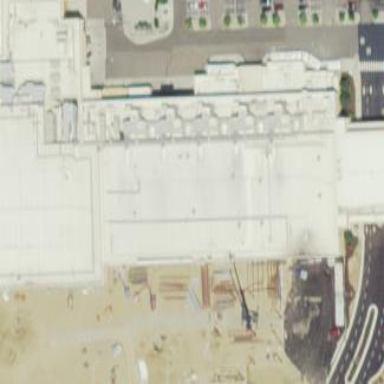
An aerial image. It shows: Building designated as casino.